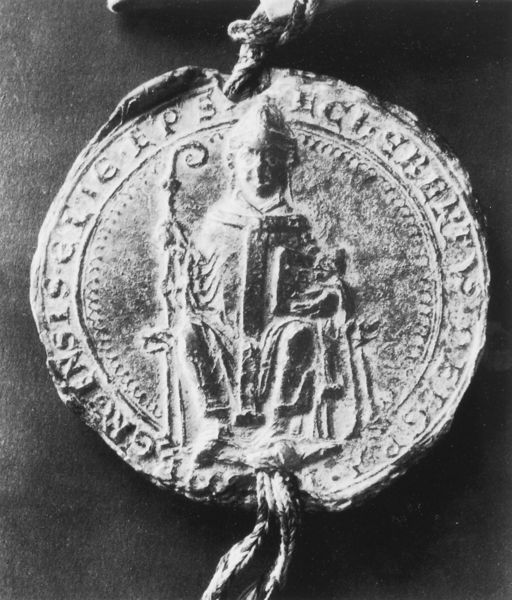
Titel: Siegel Bischof Eckberts von Bamberg
Institution: Staatsarchiv Bamberg, Bamberger Urkunden/ Nr. 521
Schlagwörter: mann, weiß, sitzen, grau, schwarz, alt, mütze, band, mensch, rund, schrift, stab, bischof, papst, thron, inschrift, metall, faden, kordel, bronze, foto, fotografie, hängen, buch, medaillon, loch, buchstaben, wachs, kaputt, heiliger, mitra, siegel, urkunde, hirtenstab, dokument, münze, thronend, pabst, krumme, wachssiegel, weltherrscher, broonze, mitras, eps, urkundensiegel, siegelschnur, bischofsstab